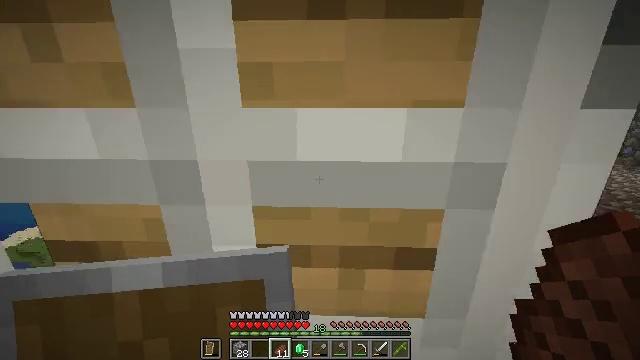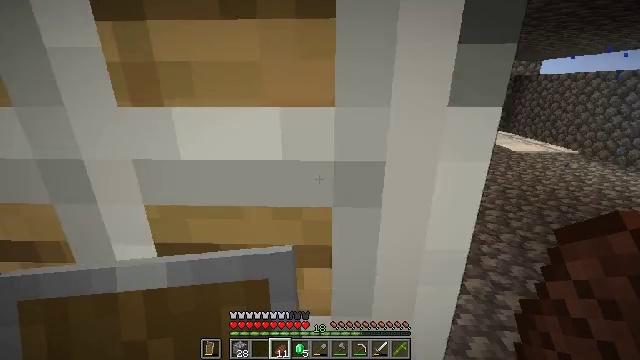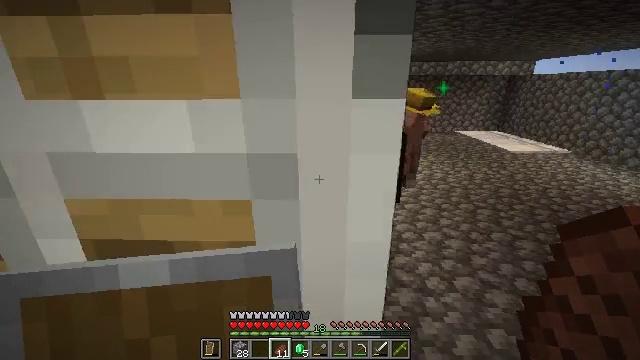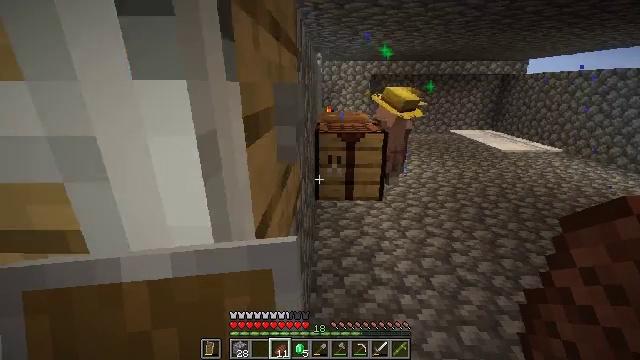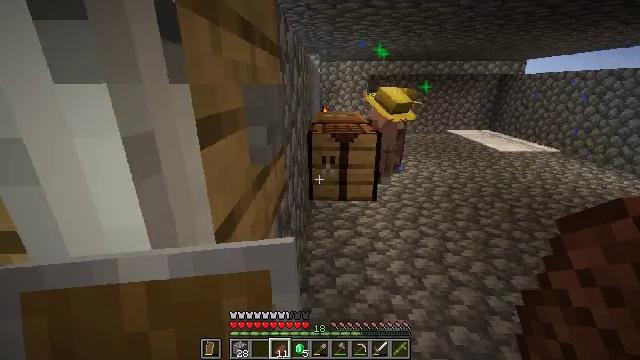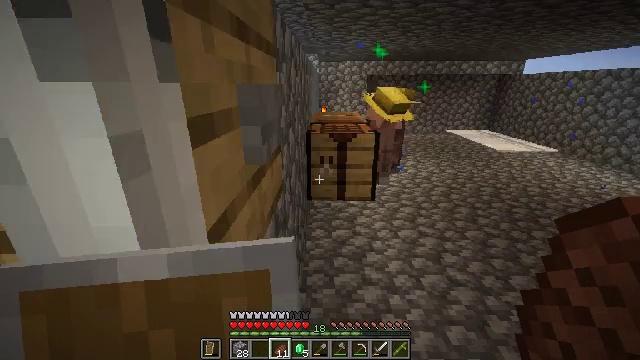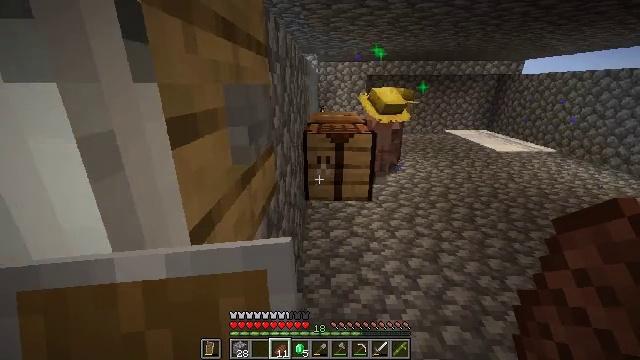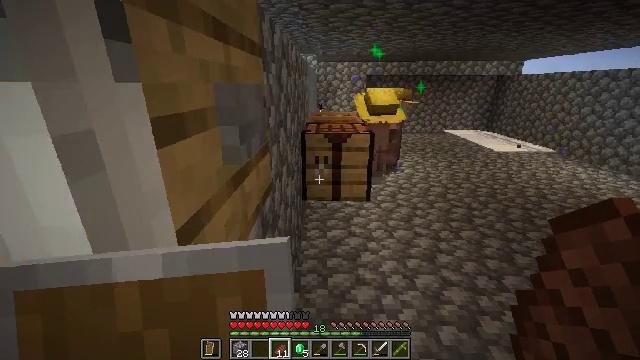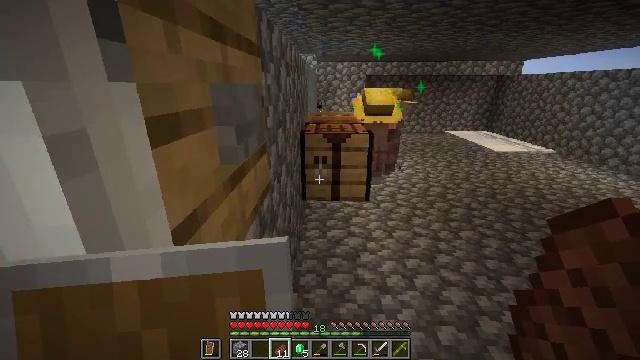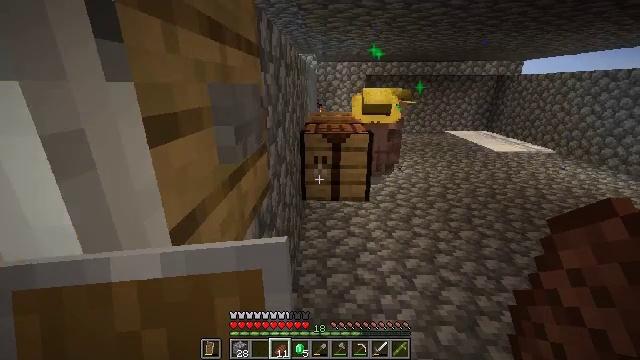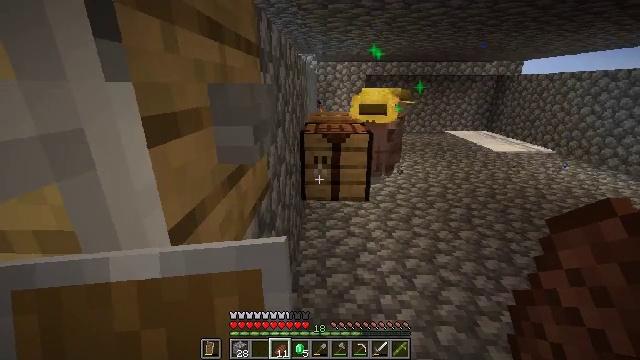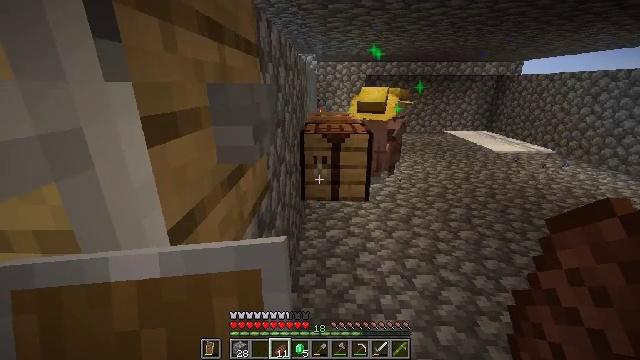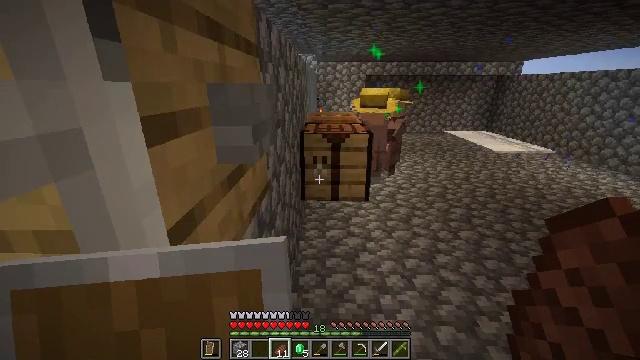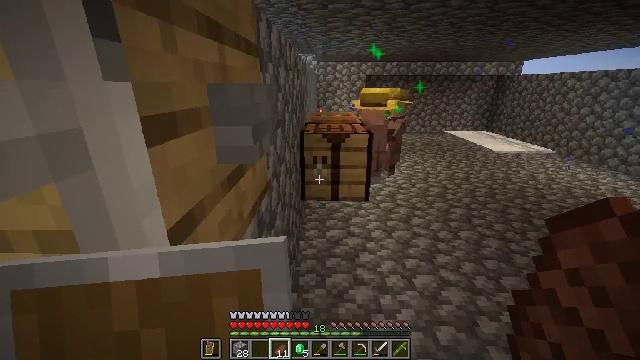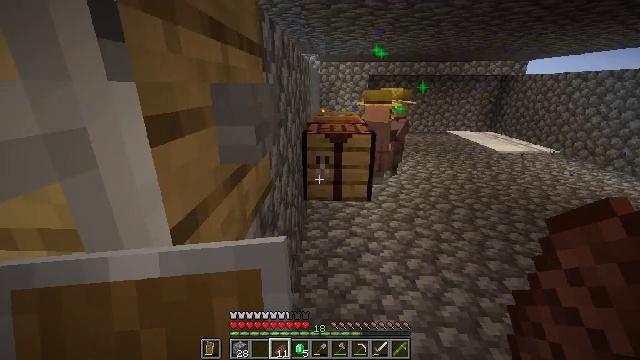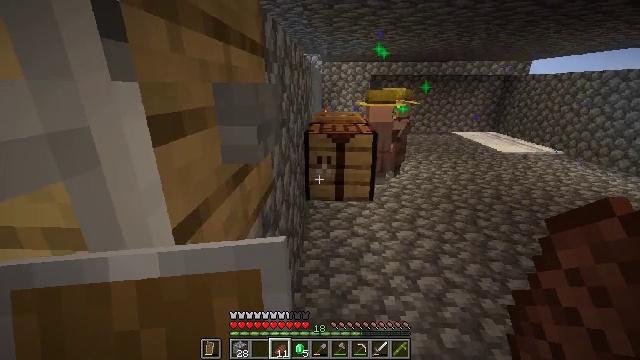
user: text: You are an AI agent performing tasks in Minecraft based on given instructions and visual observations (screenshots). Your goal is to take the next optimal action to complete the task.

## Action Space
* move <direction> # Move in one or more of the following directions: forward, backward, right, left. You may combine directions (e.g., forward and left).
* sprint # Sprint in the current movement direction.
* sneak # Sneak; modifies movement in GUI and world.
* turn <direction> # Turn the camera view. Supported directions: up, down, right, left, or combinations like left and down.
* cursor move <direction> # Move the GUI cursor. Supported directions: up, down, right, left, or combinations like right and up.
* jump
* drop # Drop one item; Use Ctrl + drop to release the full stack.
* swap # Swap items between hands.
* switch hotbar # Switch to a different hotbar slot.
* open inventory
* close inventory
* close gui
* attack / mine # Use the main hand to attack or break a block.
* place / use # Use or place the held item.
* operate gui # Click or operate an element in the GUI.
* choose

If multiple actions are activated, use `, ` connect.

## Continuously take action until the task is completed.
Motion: motion action
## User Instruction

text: Attack the villager.
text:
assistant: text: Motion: move right
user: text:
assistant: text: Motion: move right
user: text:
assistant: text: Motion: no_op
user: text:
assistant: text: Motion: no_op
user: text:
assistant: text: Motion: no_op
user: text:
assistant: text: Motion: no_op
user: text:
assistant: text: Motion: no_op
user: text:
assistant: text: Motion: no_op
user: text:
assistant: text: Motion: no_op
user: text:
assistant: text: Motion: no_op
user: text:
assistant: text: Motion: no_op
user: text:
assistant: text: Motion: no_op
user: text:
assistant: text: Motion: no_op
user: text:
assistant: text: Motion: no_op
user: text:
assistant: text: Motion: no_op
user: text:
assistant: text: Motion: no_op
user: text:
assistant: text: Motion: no_op
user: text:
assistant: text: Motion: no_op
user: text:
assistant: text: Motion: no_op
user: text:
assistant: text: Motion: no_op
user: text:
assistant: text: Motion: no_op
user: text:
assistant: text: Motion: no_op
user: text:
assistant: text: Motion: no_op
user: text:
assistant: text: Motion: no_op
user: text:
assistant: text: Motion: no_op
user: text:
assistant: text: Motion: no_op
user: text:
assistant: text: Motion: no_op
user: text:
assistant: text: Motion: no_op
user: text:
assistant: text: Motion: no_op
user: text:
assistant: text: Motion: turn left and up